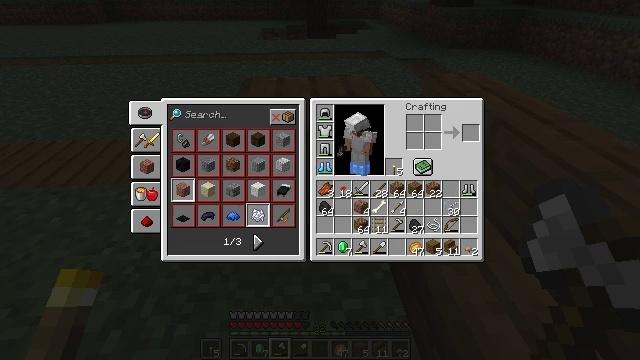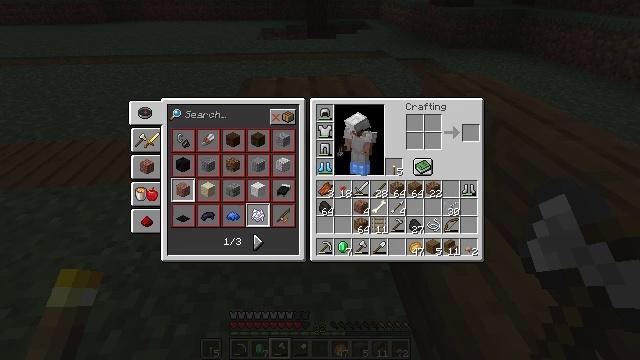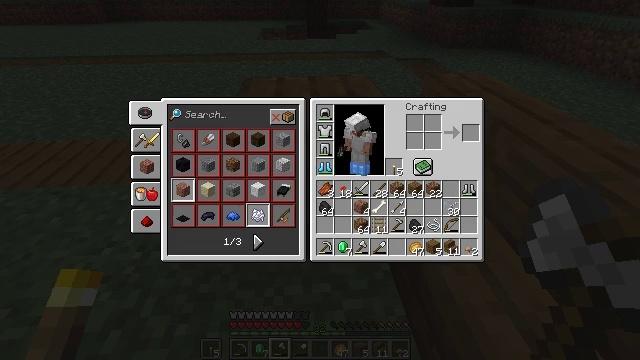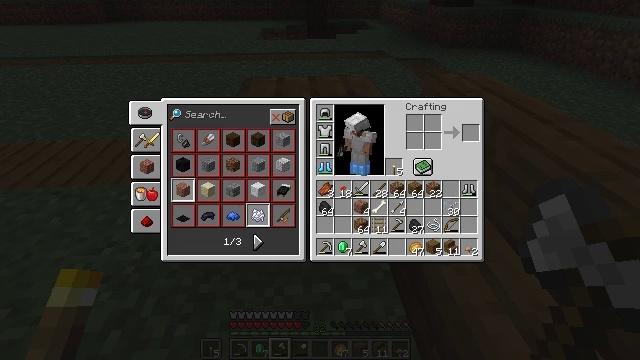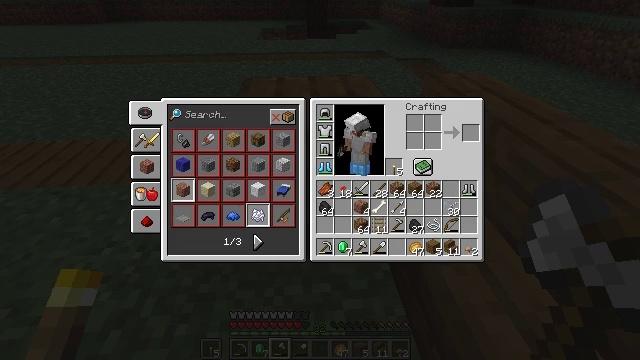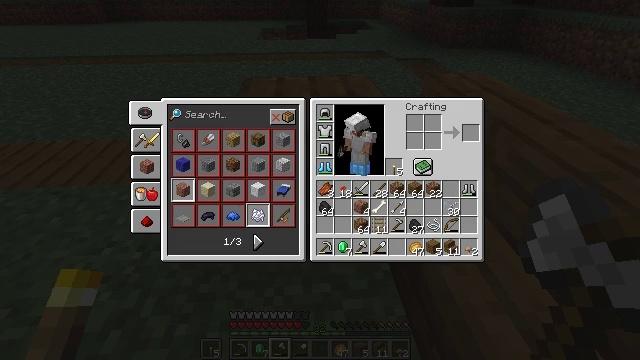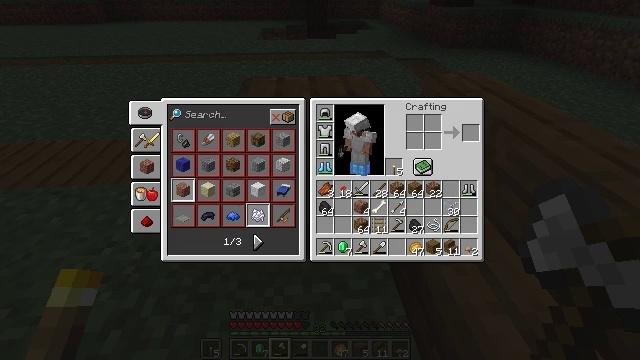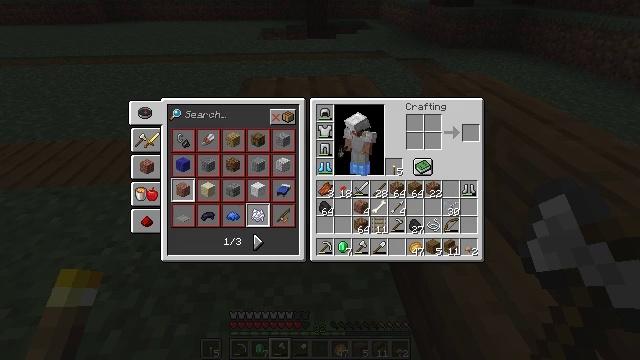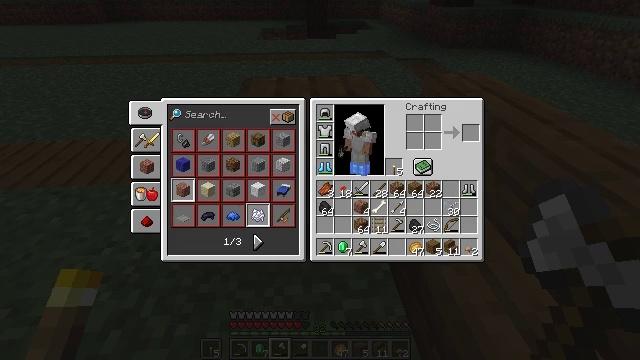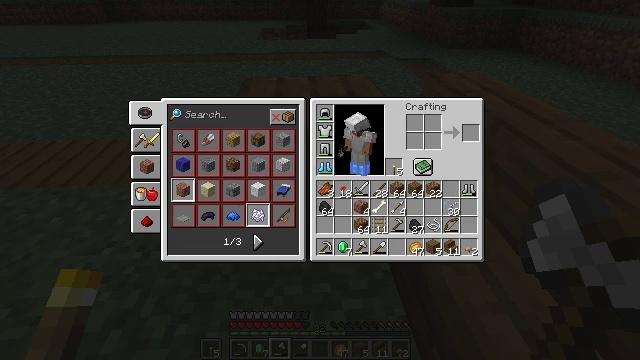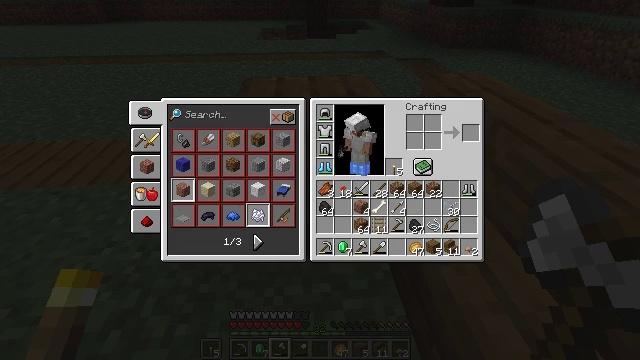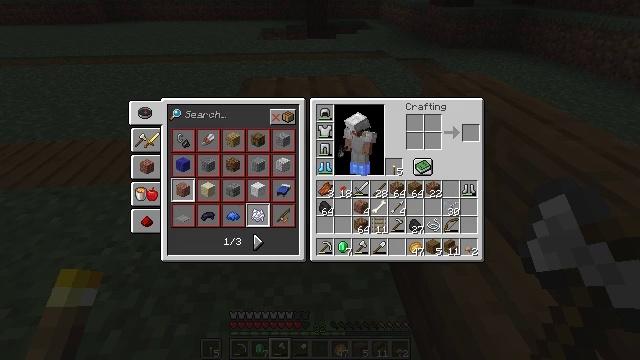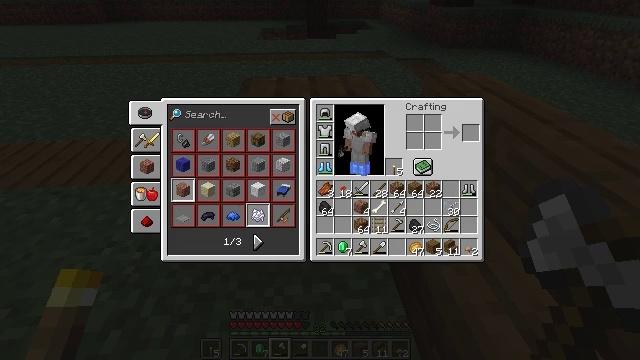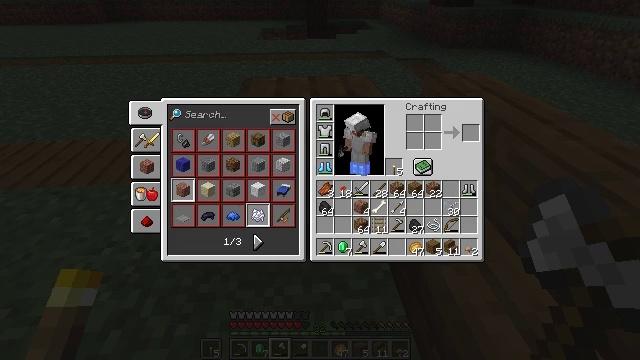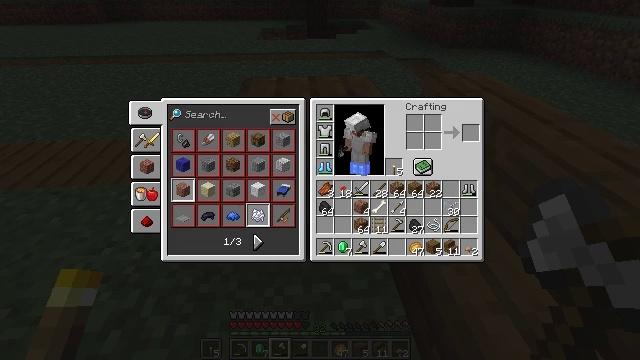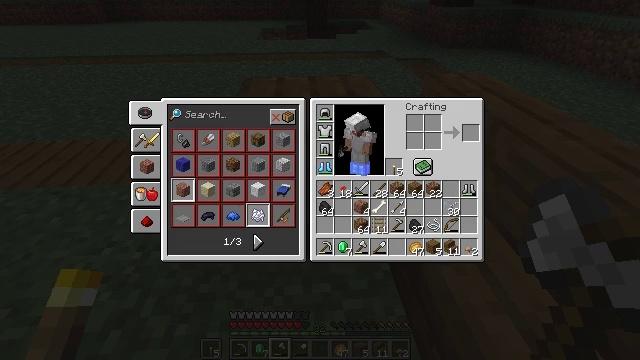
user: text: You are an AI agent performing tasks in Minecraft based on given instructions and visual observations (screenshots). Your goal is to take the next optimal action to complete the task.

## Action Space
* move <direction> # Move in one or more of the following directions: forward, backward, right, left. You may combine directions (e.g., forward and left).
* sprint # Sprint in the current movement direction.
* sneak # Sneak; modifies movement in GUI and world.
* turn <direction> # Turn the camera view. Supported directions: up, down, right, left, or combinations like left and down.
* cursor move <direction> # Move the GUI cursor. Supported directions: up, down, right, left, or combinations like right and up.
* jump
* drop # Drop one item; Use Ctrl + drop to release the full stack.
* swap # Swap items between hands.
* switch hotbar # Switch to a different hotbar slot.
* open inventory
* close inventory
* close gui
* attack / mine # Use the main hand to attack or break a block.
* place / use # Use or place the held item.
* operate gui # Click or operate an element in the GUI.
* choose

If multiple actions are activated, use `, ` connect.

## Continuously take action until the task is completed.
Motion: motion action
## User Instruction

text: Mine the spruce stairs block.
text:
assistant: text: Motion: no_op
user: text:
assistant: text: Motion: no_op
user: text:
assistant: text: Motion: no_op
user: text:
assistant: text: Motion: no_op
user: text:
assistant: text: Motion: no_op
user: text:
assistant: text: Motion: no_op
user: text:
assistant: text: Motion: no_op
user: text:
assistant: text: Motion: no_op
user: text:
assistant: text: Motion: no_op
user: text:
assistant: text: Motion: no_op
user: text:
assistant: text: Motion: no_op
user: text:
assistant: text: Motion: no_op
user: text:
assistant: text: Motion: no_op
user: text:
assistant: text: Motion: no_op
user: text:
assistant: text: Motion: no_op
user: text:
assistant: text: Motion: no_op
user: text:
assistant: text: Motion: no_op
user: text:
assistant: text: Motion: no_op
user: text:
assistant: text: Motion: no_op
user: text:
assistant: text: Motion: no_op
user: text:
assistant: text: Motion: no_op
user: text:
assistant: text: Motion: no_op
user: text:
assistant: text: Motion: no_op
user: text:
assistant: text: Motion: no_op
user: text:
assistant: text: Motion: no_op
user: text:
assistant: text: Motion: no_op
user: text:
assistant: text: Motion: no_op
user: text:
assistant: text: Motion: no_op
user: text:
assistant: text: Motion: no_op
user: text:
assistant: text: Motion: no_op